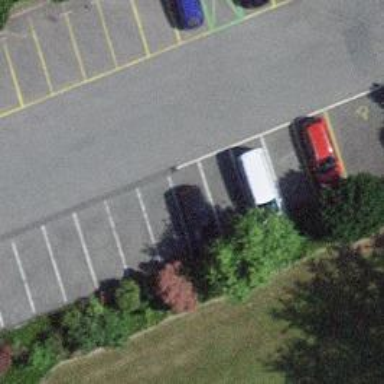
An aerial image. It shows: Car sharing facility.